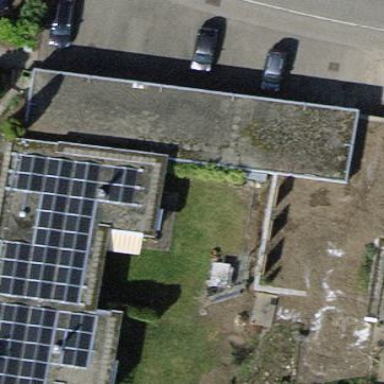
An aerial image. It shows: Flat-roofed terrace building.